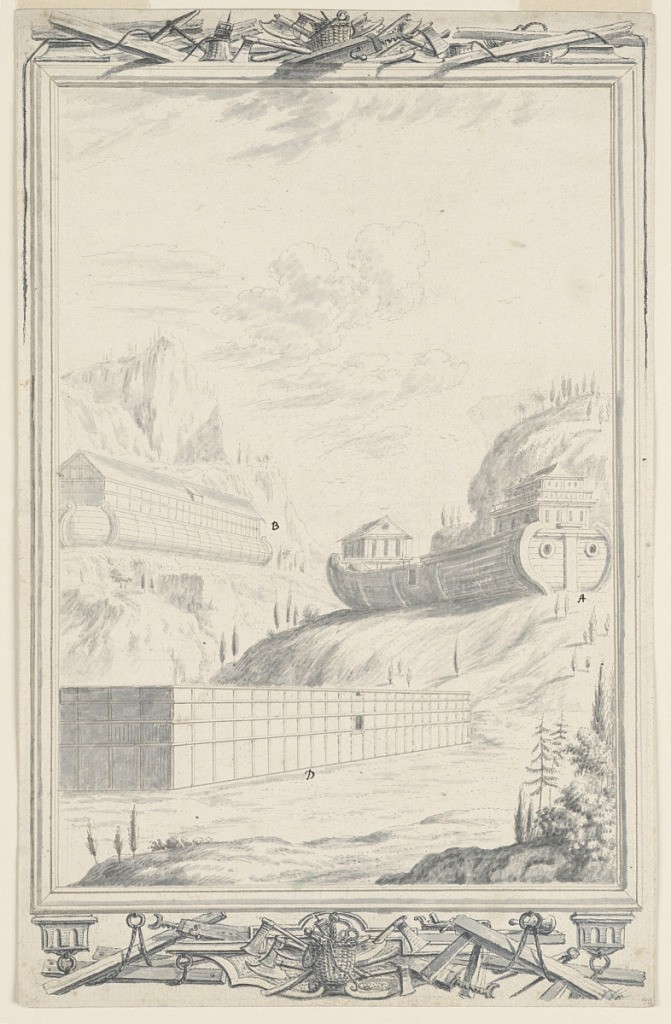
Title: Study for Noah's Ark, Plate 40, Physica Sacra
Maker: Johann Melchior Füssli, Swiss, 1677–1736
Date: before 1731
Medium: Brush and grey, black wash, pen and black ink on cream laid paper
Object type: Drawing
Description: A large ship (Noah's Ark) is positioned on a hill in the center left of the image. Below is a large rectangular structure and to the right is a partially constructed ship. The scene is surrounded by an elaborate moulded frame, upon, above, and beneath which are an array of carpenter's tools. The letter D is written near the large rectangular structure, the letter A is written near the partially constructed ship, and B is written near the completed ship positioned on the hill in the background.